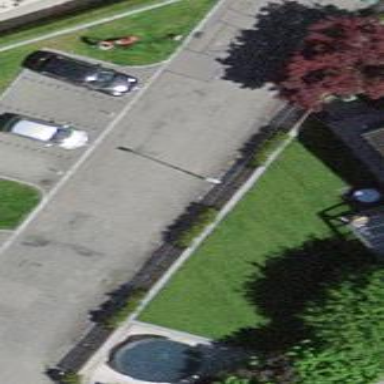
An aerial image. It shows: Parking area with surface.